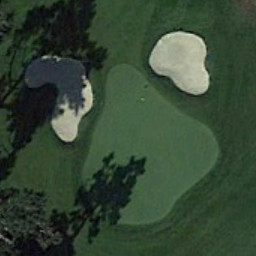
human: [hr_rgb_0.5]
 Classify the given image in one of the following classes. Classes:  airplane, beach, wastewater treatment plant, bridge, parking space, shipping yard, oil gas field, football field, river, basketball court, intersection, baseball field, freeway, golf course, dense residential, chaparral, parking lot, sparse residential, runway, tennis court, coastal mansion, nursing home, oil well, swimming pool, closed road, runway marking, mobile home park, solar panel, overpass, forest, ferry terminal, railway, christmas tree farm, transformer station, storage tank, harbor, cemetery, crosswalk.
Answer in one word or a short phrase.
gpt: golf course